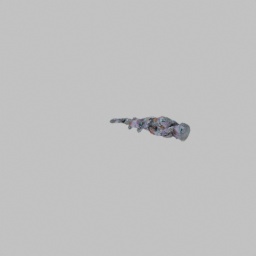
Label: people